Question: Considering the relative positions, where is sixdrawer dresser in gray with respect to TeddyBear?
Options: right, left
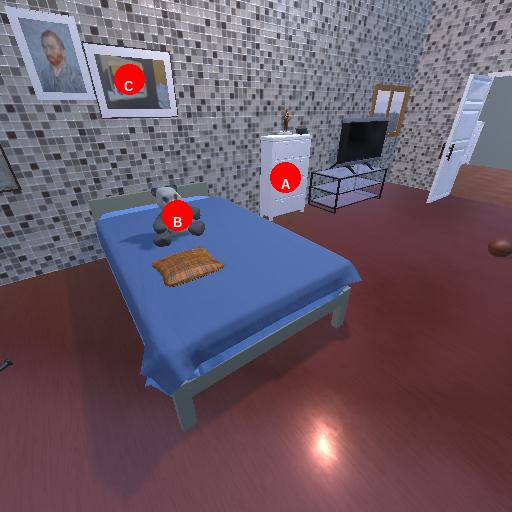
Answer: right